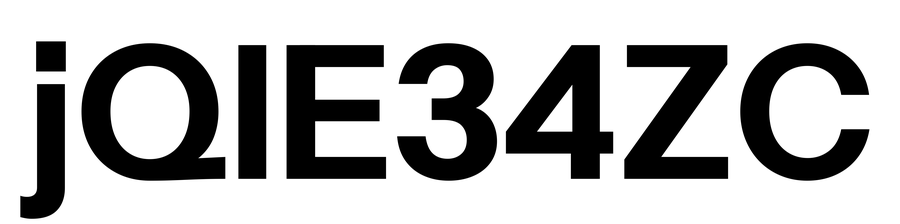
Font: InstrumentSans_Bold